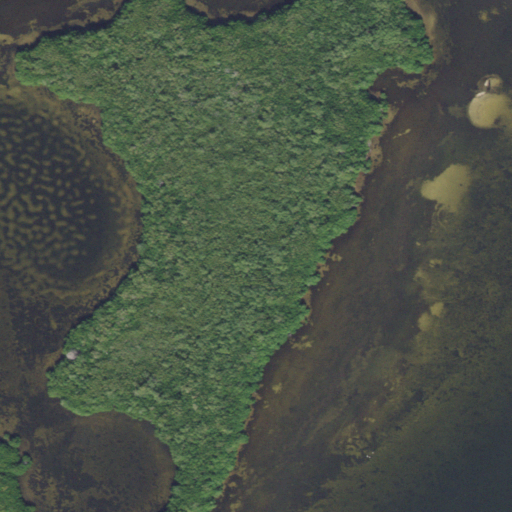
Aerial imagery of island in Florida named Eagle Nest containing open water, woody wetlands, and herbaceous wetlands